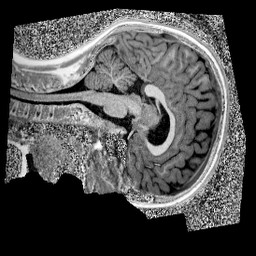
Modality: UNIT1
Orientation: sagittal
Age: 11
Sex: male
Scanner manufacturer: siemens
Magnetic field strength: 3 T
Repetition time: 4 s
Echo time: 0.00299 s